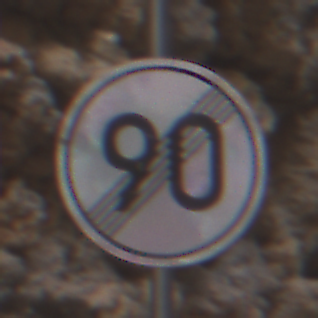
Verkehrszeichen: EndeGeschwindigkeit90
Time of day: Midday
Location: Outdoor (Urban)
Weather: PartlyCloudy
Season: NotSpecified
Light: Natural